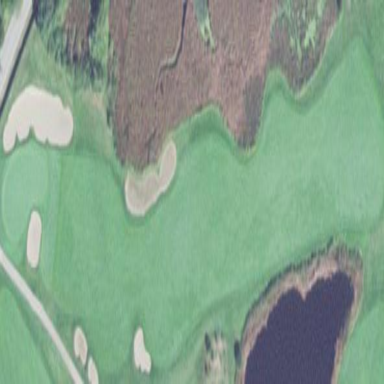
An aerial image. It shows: Grassy area designated as golf fairway.